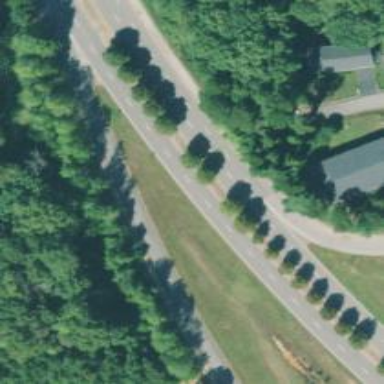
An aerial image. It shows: Trunk highway.